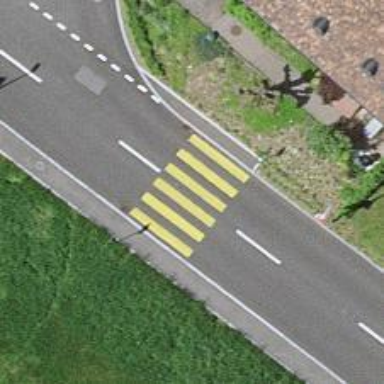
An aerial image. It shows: Uncontrolled zebra crossing with zebra markings.